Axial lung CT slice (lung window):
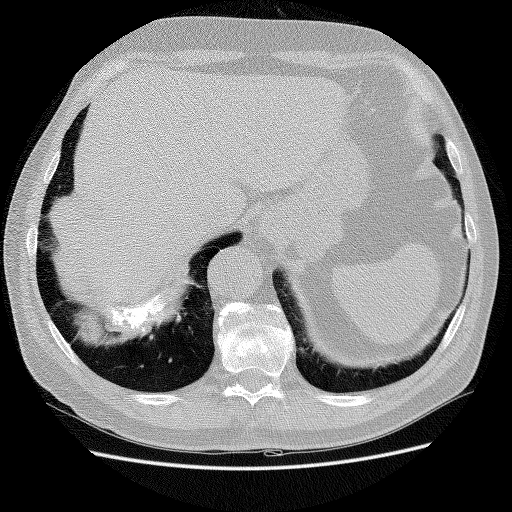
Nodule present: no